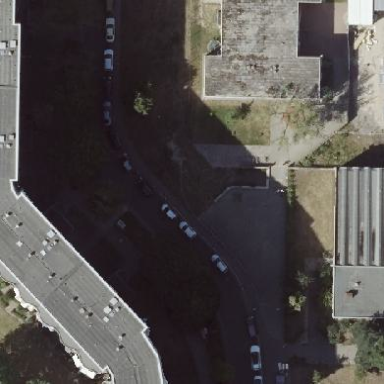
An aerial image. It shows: Apartment building with flat roof.